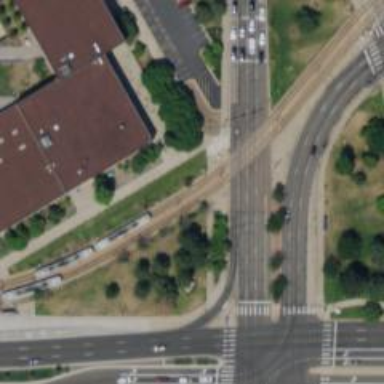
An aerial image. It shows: Railway crossing.